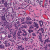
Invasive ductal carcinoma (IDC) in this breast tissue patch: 0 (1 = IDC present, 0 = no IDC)